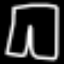
Label: pants